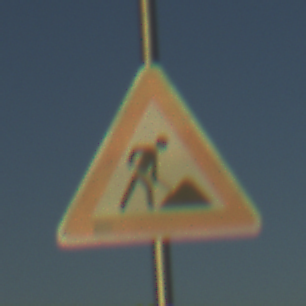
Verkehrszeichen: Arbeitsstelle
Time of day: SunriseSunset
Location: Outdoor (Nature)
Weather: Clear
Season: NotSpecified
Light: Natural